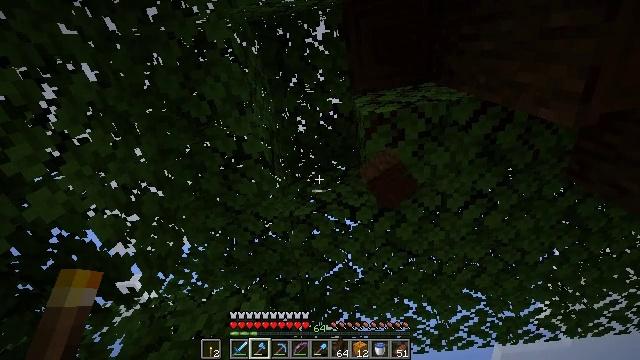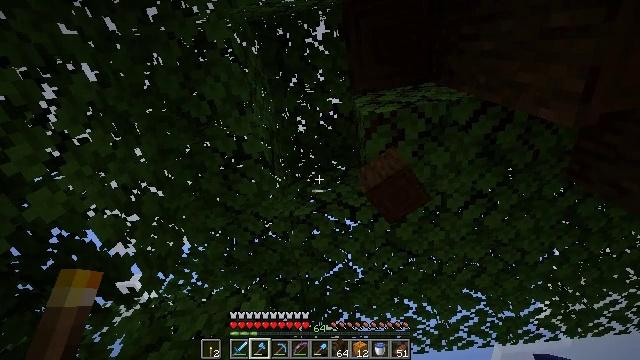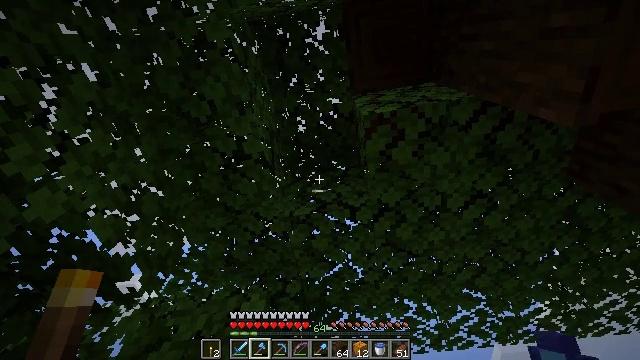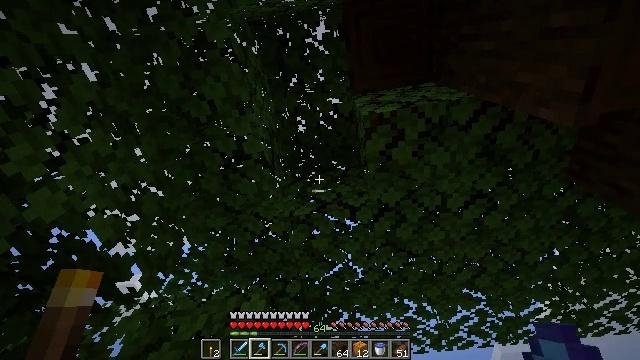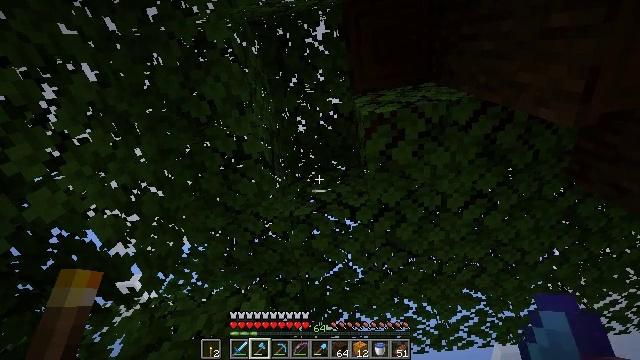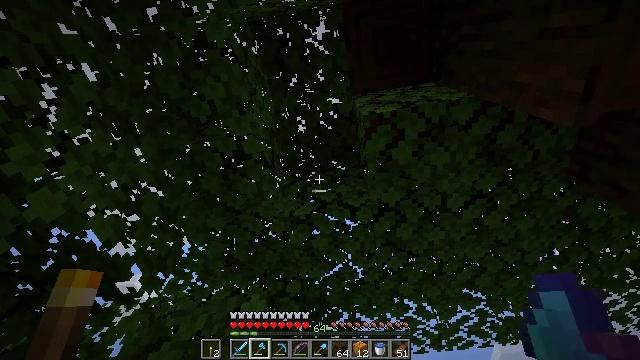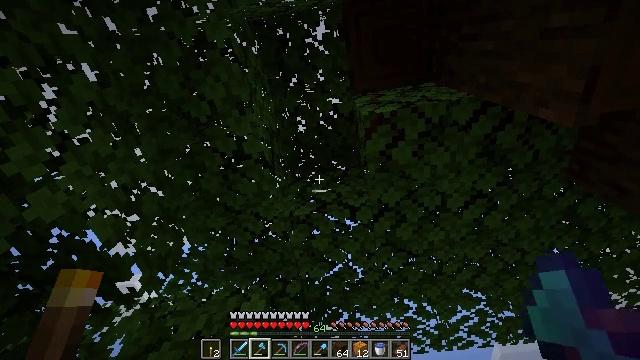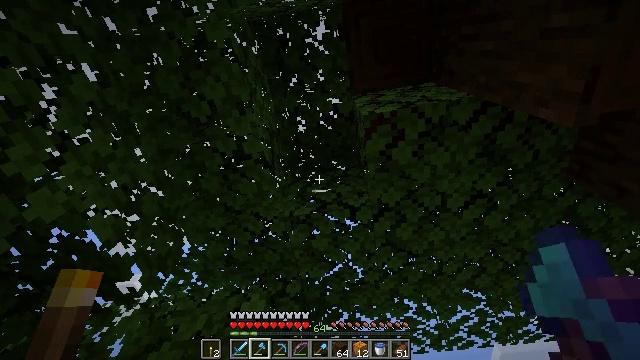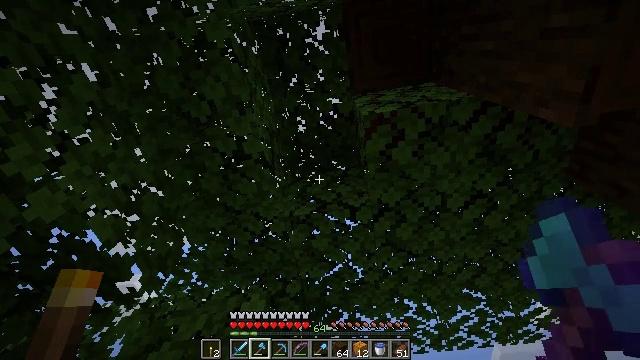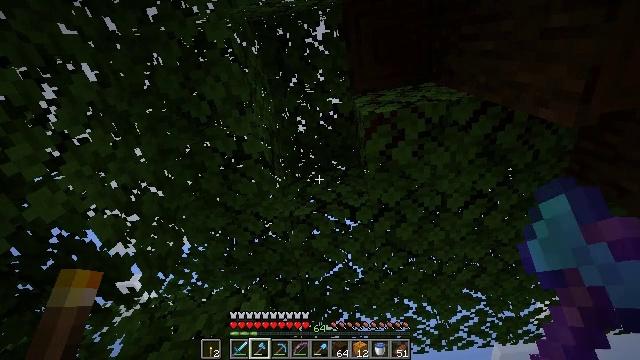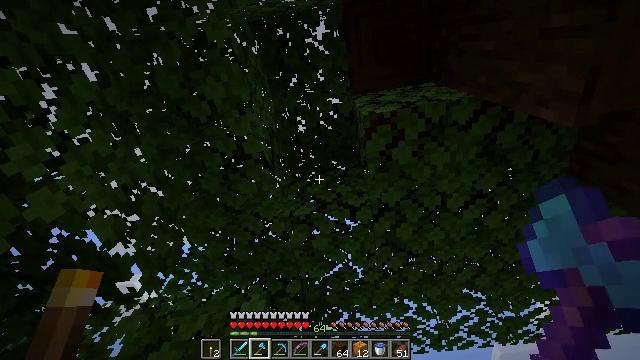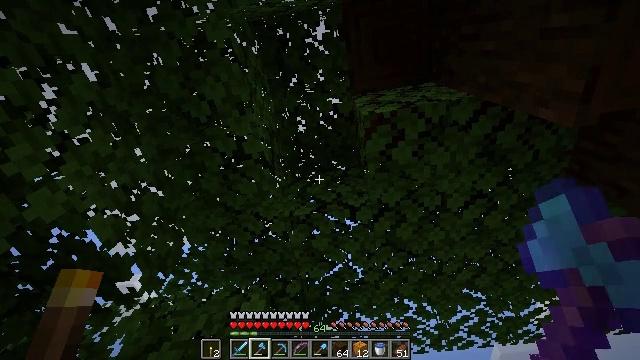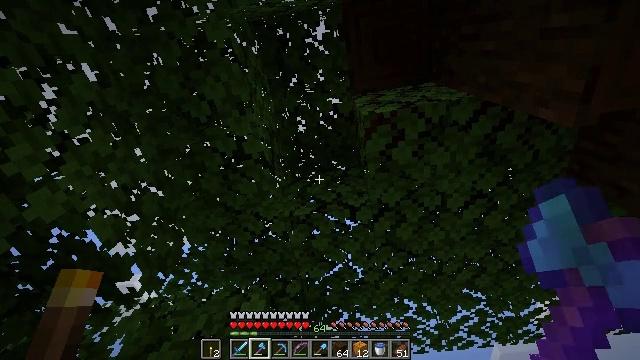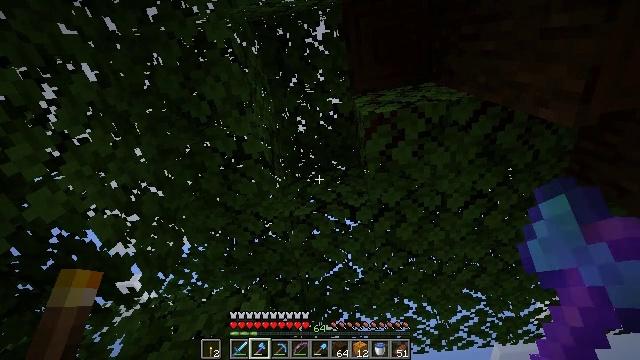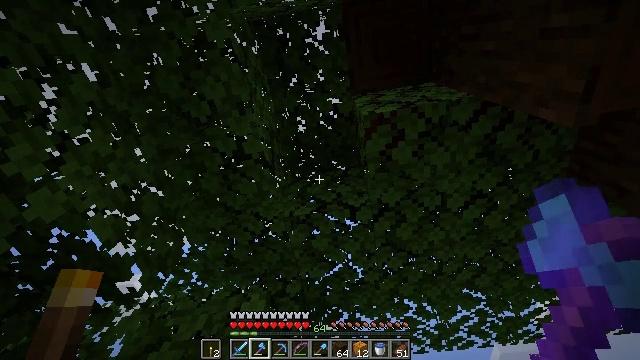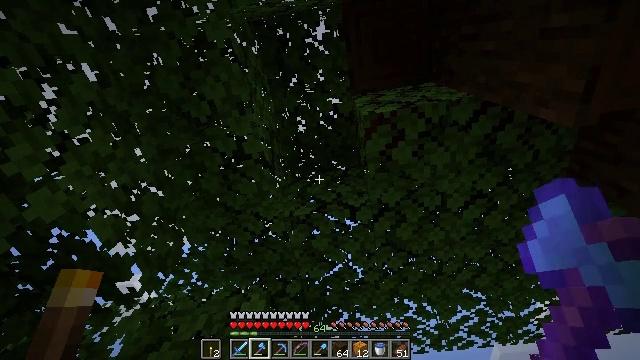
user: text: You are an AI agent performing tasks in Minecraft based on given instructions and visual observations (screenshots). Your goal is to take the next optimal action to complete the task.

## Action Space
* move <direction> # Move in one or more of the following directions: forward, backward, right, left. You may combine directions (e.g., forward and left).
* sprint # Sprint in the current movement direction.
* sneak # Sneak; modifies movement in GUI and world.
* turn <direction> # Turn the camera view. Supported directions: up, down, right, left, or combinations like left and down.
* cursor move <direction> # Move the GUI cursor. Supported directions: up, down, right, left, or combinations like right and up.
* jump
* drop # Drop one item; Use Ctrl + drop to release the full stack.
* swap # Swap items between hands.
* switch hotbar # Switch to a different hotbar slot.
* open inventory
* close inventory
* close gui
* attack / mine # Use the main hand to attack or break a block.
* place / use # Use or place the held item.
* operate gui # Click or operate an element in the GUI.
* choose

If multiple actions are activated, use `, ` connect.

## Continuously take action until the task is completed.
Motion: motion action
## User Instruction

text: Collect dark oak log for building.
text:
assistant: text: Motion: no_op
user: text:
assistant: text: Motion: no_op
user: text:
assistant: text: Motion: no_op
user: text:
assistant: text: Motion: no_op
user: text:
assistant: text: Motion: no_op
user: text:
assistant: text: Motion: no_op
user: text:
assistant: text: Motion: no_op
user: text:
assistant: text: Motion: no_op
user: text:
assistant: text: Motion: no_op
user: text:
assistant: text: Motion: no_op
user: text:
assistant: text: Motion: no_op
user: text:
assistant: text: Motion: no_op
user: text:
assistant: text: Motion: no_op
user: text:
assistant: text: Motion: no_op
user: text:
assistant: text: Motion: no_op
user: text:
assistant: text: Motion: no_op
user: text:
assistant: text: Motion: no_op
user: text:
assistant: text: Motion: no_op
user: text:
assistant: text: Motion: no_op
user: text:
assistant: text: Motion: no_op
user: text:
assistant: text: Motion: no_op
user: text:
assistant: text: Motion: no_op
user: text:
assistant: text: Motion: no_op
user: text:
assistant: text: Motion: no_op
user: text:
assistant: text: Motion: no_op
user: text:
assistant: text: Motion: no_op
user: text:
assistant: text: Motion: no_op
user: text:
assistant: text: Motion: no_op
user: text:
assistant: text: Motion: no_op
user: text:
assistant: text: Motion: no_op